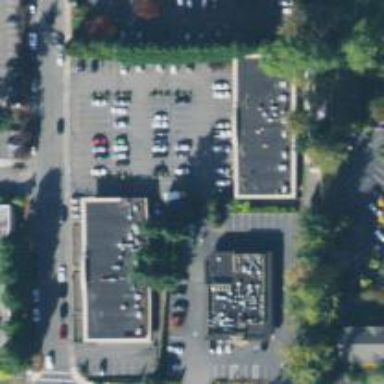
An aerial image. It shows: Grocery shop.